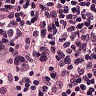
Metastatic tissue present: no